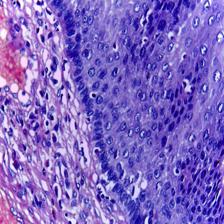
Diagnosis: Normal